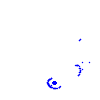
Particle: electron